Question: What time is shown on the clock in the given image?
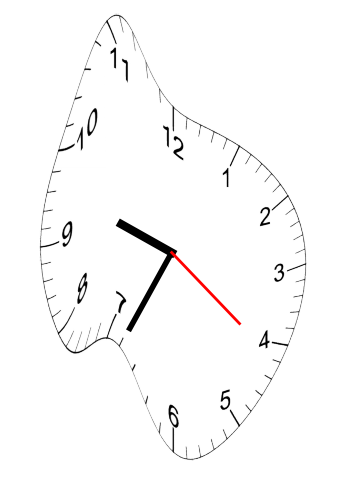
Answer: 09:34:21